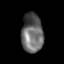
Tissue: prostate
Cell type: B cells
Senescence score: 0.6928
Nuclear area (px): 826
Mean DAPI intensity: 103.55